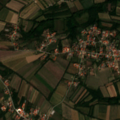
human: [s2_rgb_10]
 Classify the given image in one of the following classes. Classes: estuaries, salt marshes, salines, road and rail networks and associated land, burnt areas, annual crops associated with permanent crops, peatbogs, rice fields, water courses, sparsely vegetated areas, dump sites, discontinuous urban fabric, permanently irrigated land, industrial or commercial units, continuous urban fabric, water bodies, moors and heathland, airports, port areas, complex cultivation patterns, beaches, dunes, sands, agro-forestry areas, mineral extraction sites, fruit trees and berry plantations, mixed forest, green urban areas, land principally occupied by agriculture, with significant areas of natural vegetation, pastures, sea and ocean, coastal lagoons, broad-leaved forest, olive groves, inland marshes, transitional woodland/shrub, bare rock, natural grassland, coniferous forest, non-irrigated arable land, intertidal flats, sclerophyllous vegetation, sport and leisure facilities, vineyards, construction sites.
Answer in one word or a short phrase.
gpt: discontinuous urban fabric, non-irrigated arable land, complex cultivation patterns, land principally occupied by agriculture, with significant areas of natural vegetation, broad-leaved forest